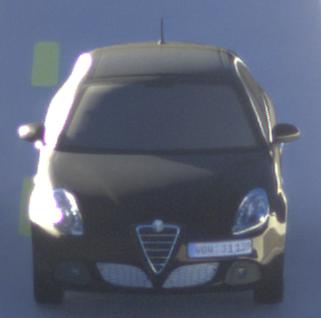
Make: Alfa Romeo
Model: Giulietta 1.4 TB 16V
Detailed model: Giulietta (940)
Model produced from: 2010/05
Model produced until: 2013/03
Doors: 5
Color: black
Road condition: dry road
Daytime: sunrise or sunset
Contrast: high contrast